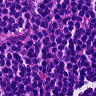
Metastatic tissue present: no